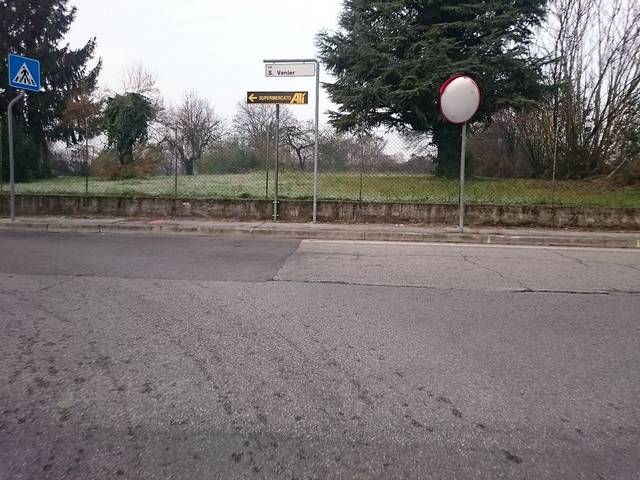
Region: Italy
Coordinates: 45.379, 11.896